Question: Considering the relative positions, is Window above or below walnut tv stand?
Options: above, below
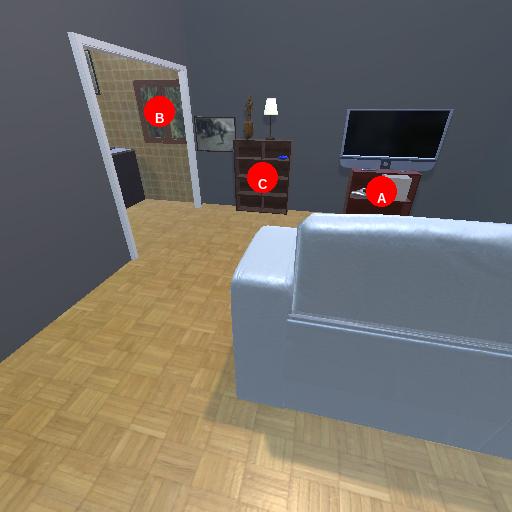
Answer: above